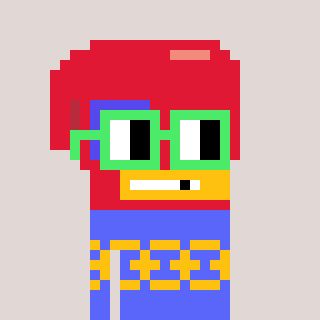
a pixel art character with square light green glasses, a boxing glove-shaped head and a purple-colored body on a warm background